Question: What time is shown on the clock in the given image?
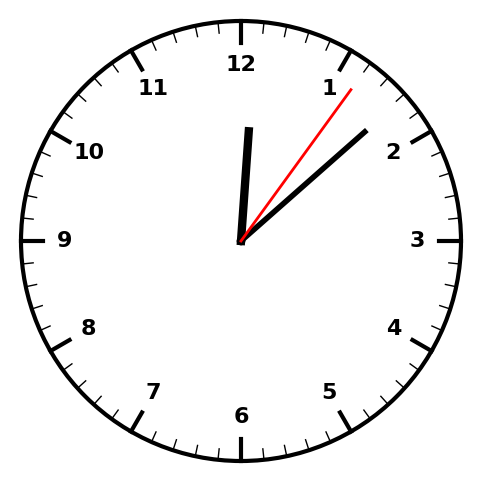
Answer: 12:08:06